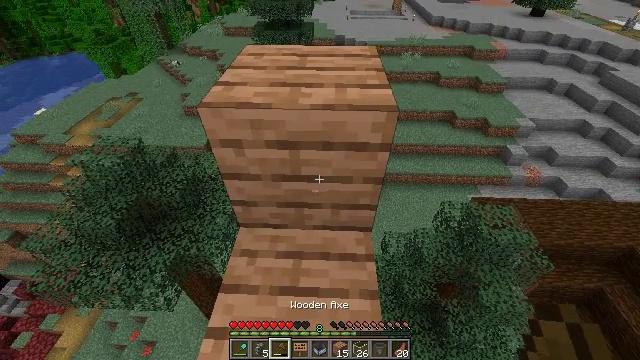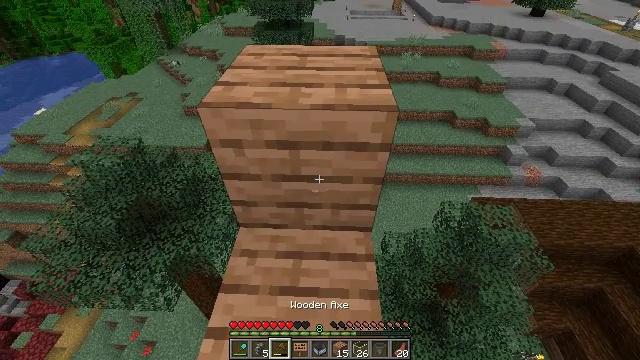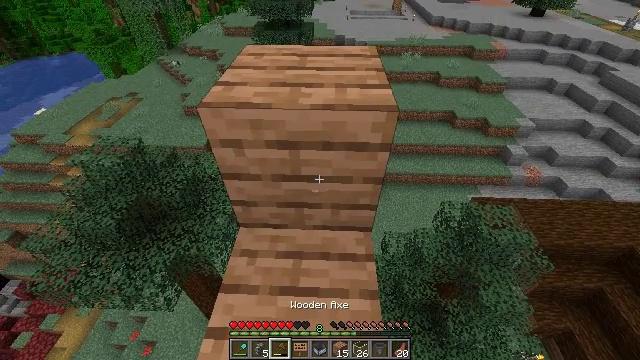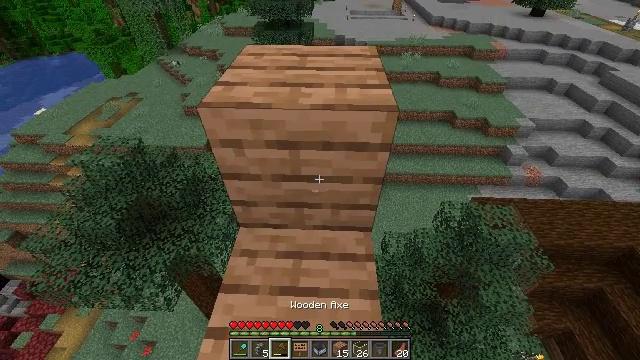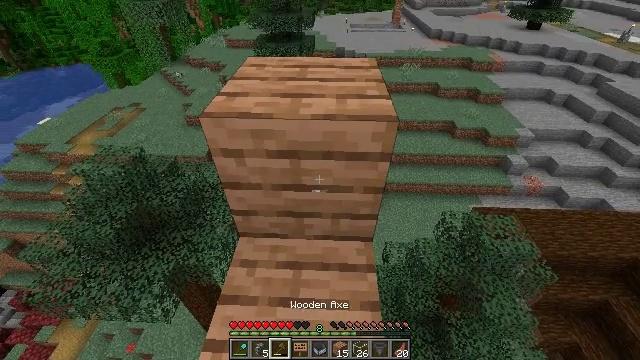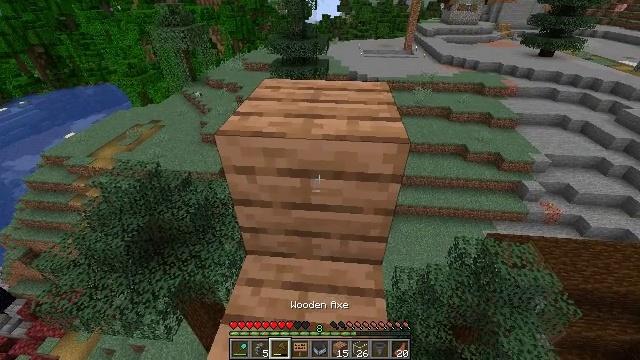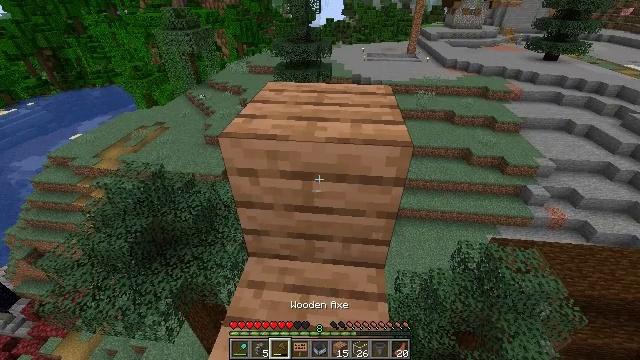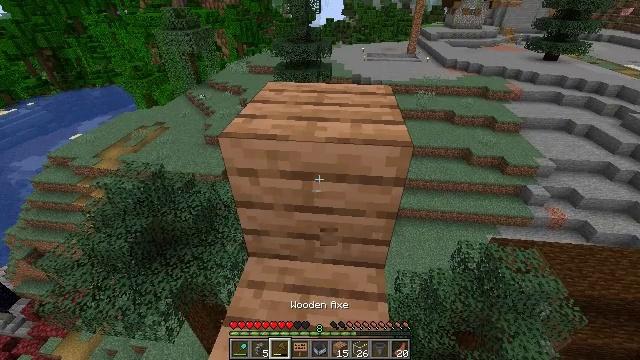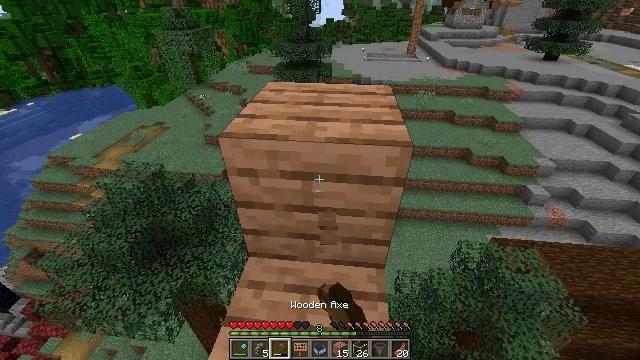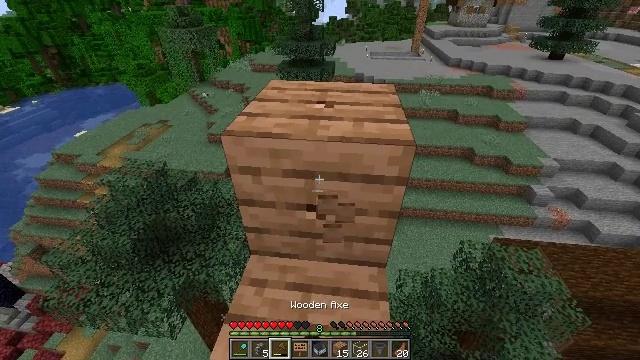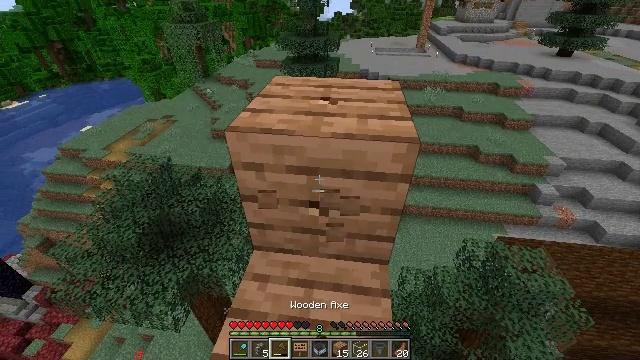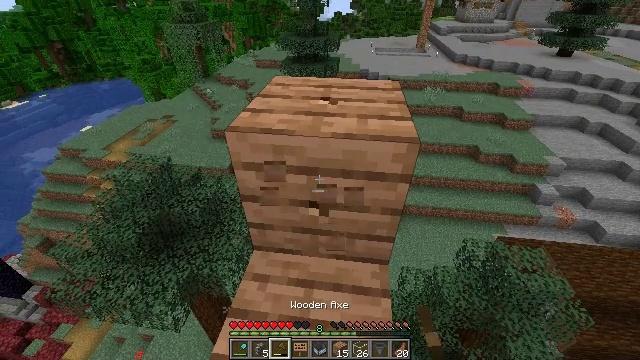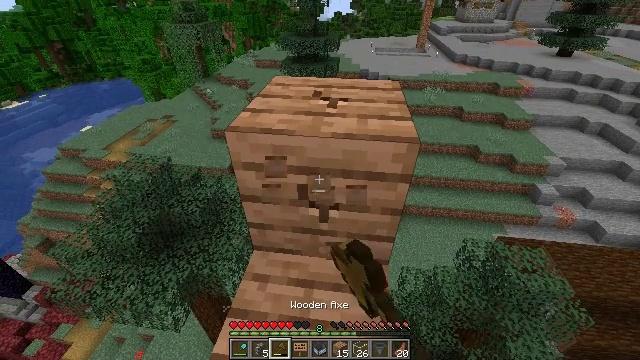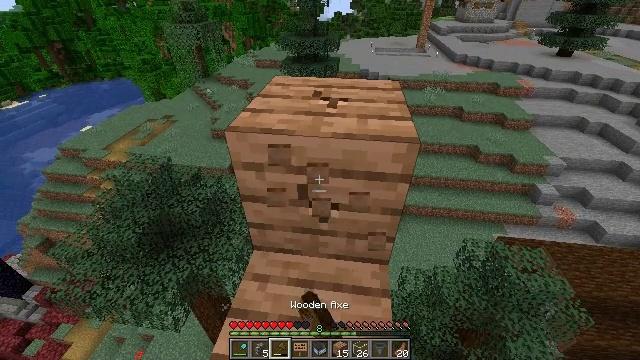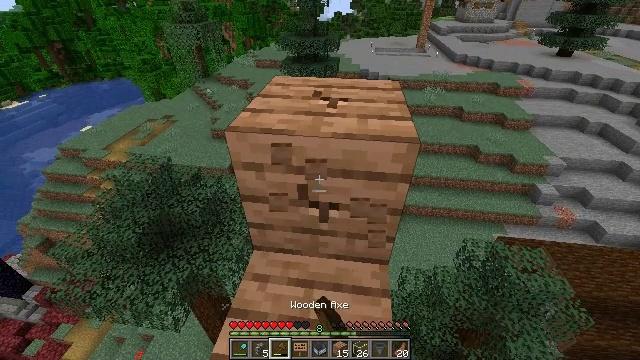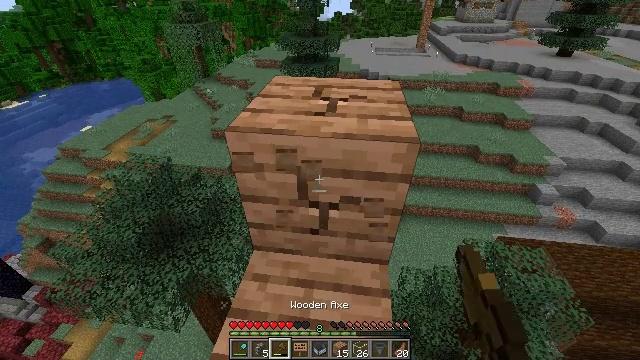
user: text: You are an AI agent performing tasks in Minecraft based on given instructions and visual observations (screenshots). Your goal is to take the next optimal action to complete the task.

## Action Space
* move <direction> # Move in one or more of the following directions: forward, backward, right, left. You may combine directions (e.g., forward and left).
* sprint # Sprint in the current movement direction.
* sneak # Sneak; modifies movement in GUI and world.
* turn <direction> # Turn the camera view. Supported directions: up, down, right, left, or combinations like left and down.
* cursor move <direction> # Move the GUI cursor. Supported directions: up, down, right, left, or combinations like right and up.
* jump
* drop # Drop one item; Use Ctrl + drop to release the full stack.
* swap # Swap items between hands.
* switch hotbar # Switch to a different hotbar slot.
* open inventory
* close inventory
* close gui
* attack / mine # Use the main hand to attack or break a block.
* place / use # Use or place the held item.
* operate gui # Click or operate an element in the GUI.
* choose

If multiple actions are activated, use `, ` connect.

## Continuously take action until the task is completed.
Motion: motion action
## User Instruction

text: Gather jungle planks for building.
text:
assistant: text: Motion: no_op
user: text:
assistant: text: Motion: no_op
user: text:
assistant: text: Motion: no_op
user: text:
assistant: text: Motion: turn up
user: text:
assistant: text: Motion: turn left and up
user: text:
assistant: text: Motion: no_op
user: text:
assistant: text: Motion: attack / mine
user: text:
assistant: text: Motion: attack / mine
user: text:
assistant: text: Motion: attack / mine
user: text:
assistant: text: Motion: attack / mine
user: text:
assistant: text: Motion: attack / mine
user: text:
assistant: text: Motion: attack / mine
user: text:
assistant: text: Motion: attack / mine
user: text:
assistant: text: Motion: attack / mine
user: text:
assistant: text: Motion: attack / mine
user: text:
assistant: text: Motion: attack / mine
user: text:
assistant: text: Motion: attack / mine
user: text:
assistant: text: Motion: attack / mine
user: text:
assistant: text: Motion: attack / mine
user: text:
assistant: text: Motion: attack / mine
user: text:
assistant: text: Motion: attack / mine
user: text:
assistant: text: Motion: attack / mine
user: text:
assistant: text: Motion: attack / mine
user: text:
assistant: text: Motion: attack / mine
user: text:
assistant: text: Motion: attack / mine
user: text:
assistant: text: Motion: attack / mine
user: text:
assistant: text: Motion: attack / mine
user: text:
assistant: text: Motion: attack / mine
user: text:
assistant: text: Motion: attack / mine
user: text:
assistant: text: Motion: attack / mine